Question: I am trying to create a filter control, however it doesn't work properly yet.
'''
<div class="panel-filter-wrapper"><div class="panel-filter" data-filter-property="">
<div class="panel-selected-filter">
<span class="selected-filter-name">All</span>
<span class="caret caret-down"></span>
</div>
<ul>
<li data-value="*" data-param="role" class="selected">All</li>
<li data-value="admin" data-param="role" class="">Admins</li>
<li data-value="client" data-param="role">Clients</li>
<li data-value="agent" data-param="role">Agents</li>
</ul>
'''
The css code:
'''
.panel-filter-wrapper {
display: inline-block;
}
.panel-filter {
display: inline-block;
cursor: pointer;
position: relative;
color: #999;
}
.panel-filter .panel-selected-filter {
padding: 2px 19px 2px 10px;
border: 1px solid transparent;
position: relative;
z-index: 1;
}
.panel-filter:hover,
.panel-filter.active {
color: #444;
}
.panel-filter:hover .panel-selected-filter,
.panel-filter.active .panel-selected-filter {
border: 1px solid #ccc;
background: #fff;
}
.panel-filter:hover .caret,
.panel-filter.active .caret {
display: inline-block;
}
.panel-filter.active .panel-selected-filter {
border-bottom-width: 0;
}
.panel-filter.active ul {
display: block;
}
.panel-filter ul {
list-style: none;
display: none;
position: absolute;
border: 1px solid #ccc;
top: 24px;
left: 0;
margin: 0;
min-width: 100%;
z-index: 0;
background: #fff;
font-size: 13px;
border-radius: 2px;
-webkit-box-shadow: 0 2px 6px rgba(0, 0, 0, 0.1);
box-shadow: 0 2px 6px rgba(0, 0, 0, 0.1);
border: 1px solid rgba(0, 0, 0, 0.1);
}
.panel-filter li {
padding: 5px 15px;
white-space: nowrap;
color: #333;
}
.panel-filter li:first-child {
border-top: none;
}
.panel-filter li:hover {
background-color: #f2f4f8 !important;
color: #181a1c;
}
.panel-filter li.selected {
font-weight: bold;
}
.panel-filter .caret {
display: none;
position: absolute;
right: 5px;
top: 9px;
}
.caret {
display: inline-block;
width: 0;
height: 0;
vertical-align: top;
border-bottom: 4px solid transparent;
border-top: 4px solid transparent;
border-right: 4px solid transparent;
border-left: 4px solid black;
content: "";
}
.caret,
.caret-down {
border-bottom: 4px solid transparent;
border-top: 4px solid black;
border-right: 4px solid transparent;
border-left: 4px solid transparent;
}
'''
The code example is on <URL>.
The promlem is that the jquery does not handle the click event and the items list does not display. The control should looks (behave) like:

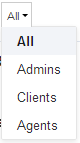
Answer: Try this, It should work as expected. Working <URL>.
'''
$(document).ready(function(){
$(".panel-selected-filter").click(function() { // show the dropdown list
$('.panel-filter > ul').show();
});
$('.panel-filter > ul > li').click(function() { // select and hide the the list
$('.selected-filter-name').text($(this).text());
$('.panel-filter > ul').hide();
});
$(document).click(function(e){ // hide list if clicked outside
if($(e.target).is('.panel-selected-filter, .panel-selected-filter *'))return;
$('.panel-filter > ul').hide();
});
});
'''
And I have add padding: 0px; in your css class, like this:
'''
.panel-filter ul {
background: none repeat scroll 0 0 #fff;
border: 1px solid rgba(0, 0, 0, 0.1);
border-radius: 2px;
box-shadow: 0 2px 6px rgba(0, 0, 0, 0.1);
display: none;
font-size: 13px;
left: 0;
list-style: none outside none;
margin: 0;
min-width: 100%;
padding: 0; /* added to align li's to the left*/
position: absolute;
top: 24px;
z-index: 0;
}
'''